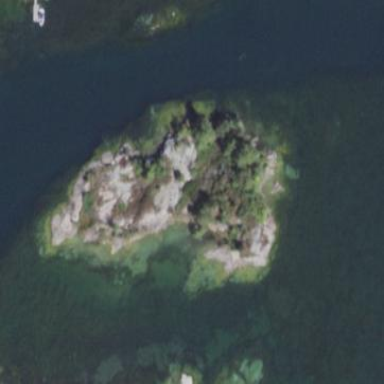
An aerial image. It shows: Islet.